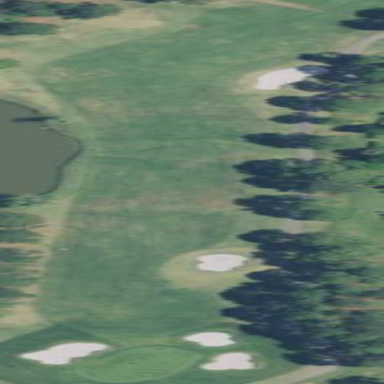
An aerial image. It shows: Grassy area designated as golf fairway.